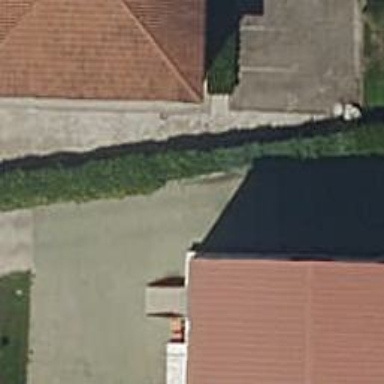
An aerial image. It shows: Hedge acting as barrier.